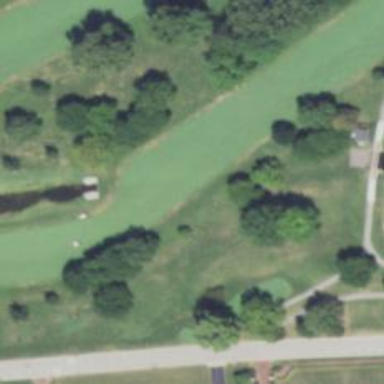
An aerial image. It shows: Golf hole.